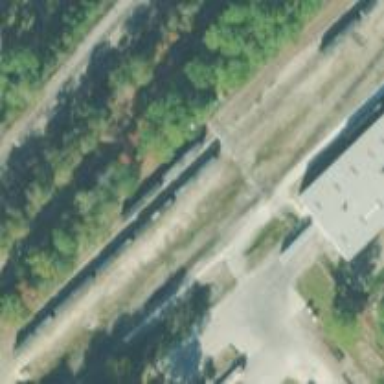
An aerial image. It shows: Railway spur service.